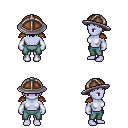
a pixel art fantasy rpg character, female body template, dark elf, purple skin, leather shoulder armor, teal pants, white plain hairstyle, chain helm, white cloth bracers, four views (front, back, left, right), 2x2 character sprite sheet, small pixel art, hard edges, no anti-aliasing